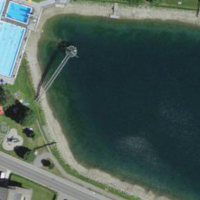
EUNIS habitat code: 14
Species observed at this site:
Rumex alpinus